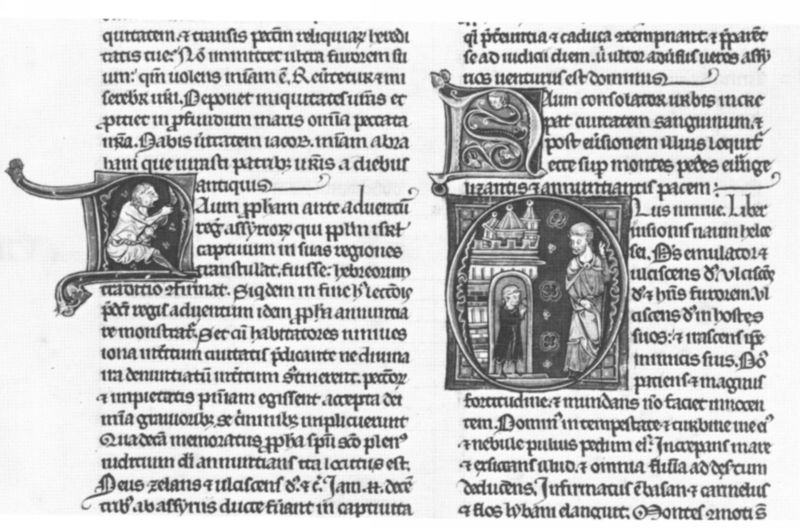
Titel: Bibel
Institution: New York, Pierpont Morgan Library
Schlagwörter: mann, menschen, schwarz, tür, weiss, haus, ornament, band, bibel, mensch, kind, kreis, oval, rund, schrift, bilder, verzierung, tor, buch, burg, türme, torbogen, druck, sterne, initialen, text, buchstaben, schlange, beten, buchseite, mittelalter, heiliger, buchseiten, miniatur, viereck, verziehrung, miniaturen, latein, druckschrift, doppelseite, seriendruck, evangeliar, reliquiar, manuskript, großbuchstabe, latinum